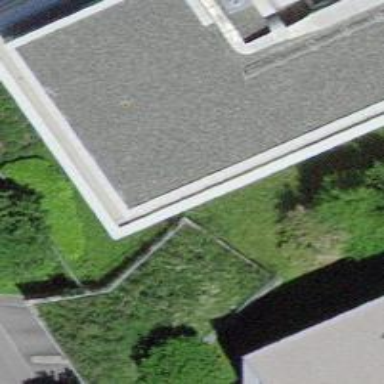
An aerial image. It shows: Parking entrance.